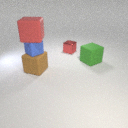
large brown rubber cube to the left of small red metal cube